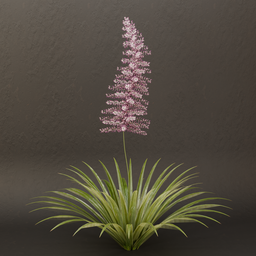
Label: nature